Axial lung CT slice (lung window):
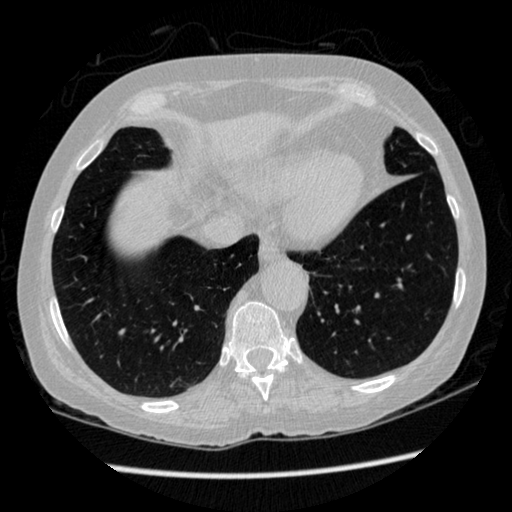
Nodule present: no